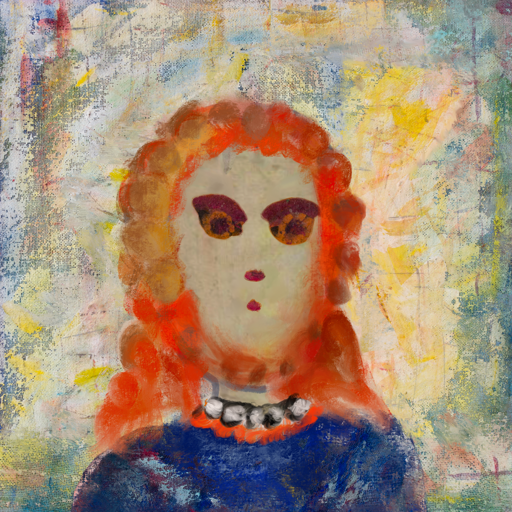
Background: Irani, Head And Neck Front: Hill_Girl, Face Front: Doll, Bust: Irani, Hair Front: Rupkatha, Head Accessory: Blank, Second Necklace: Blank, Necklace: An_Impression, Baby: Blank